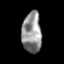
Tissue: prostate
Cell type: NK cells
Senescence score: 0.2825
Nuclear area (px): 780
Mean DAPI intensity: 143.808